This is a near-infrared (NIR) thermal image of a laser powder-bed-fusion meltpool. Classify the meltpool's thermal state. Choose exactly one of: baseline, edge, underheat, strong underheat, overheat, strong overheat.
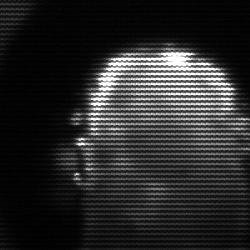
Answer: baseline